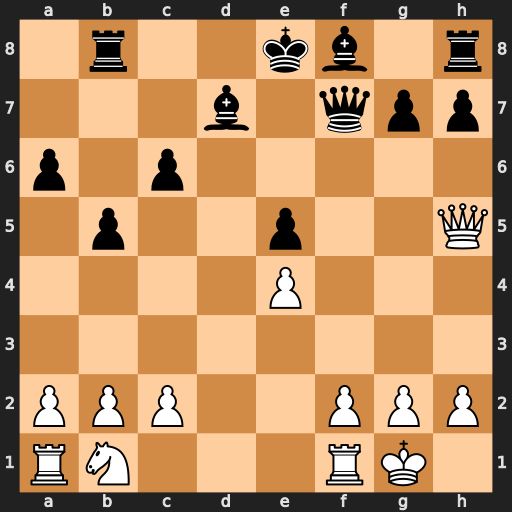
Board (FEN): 1r2kb1r/3b1qpp/p1p5/1p2p2Q/4P3/8/PPP2PPP/RN3RK1
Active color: w
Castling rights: k
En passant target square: -
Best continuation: Qxe5+ Qe6 Qxb8+